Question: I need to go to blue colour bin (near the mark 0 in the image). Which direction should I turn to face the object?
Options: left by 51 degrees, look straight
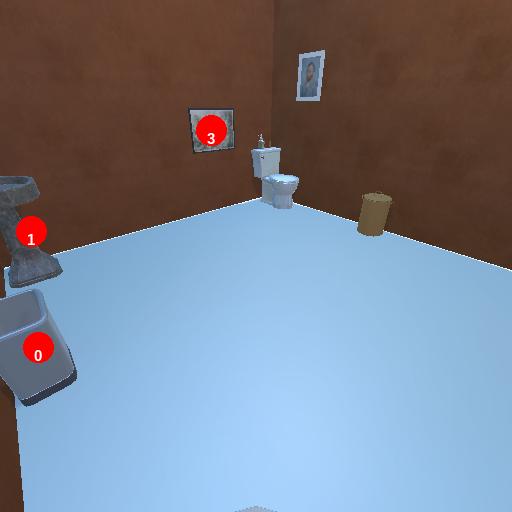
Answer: left by 51 degrees